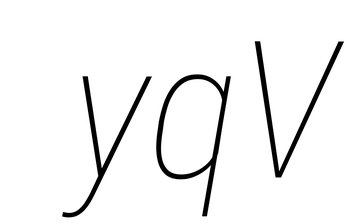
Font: Roboto-Italic_Condensed_Thin_Italic